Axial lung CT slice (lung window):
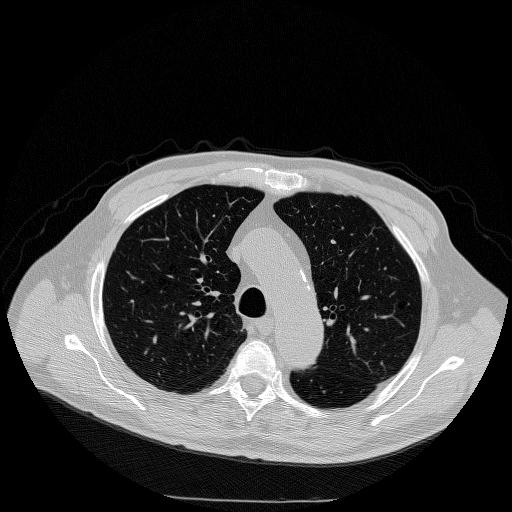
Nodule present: no